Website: bh-photo
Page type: account-selection
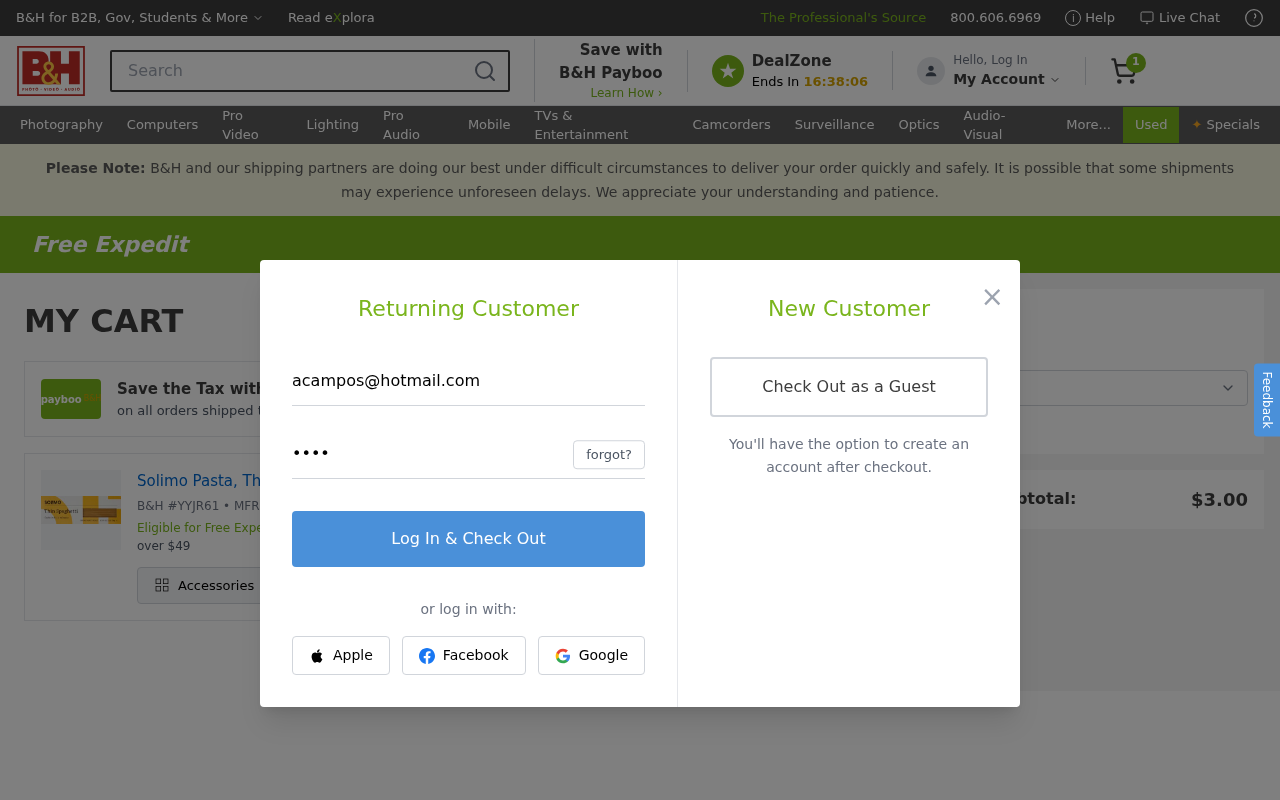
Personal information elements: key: PII_EMAIL
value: acampos@hotmail.com
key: PII_POSTCODE
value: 39882
Product elements: key: PRODUCT1_NAME
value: Solimo Pasta, Thin Spaghetti, 48oz
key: PRODUCT1_QUANTITY
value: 1
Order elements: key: ORDER_NUM_ITEMS
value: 1
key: ORDER_SUBTOTAL
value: $3.00
Search elements: key: HEADER_SEARCH
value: Search
Other elements: key: BH_ITEM_NUMBER
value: YYJR61
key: MFR_NUMBER
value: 21900R